Field crop: maize
Growth stage: 2
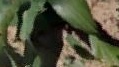
Species: maize